Current action and preconditions to check: trajectory_clear

Your task: For each precondition in the list above, predict whether it will hold at this action.

Consider the current scene as observed from the mobile robot's camera, and analyze the predicted future states of all dynamic agents (e.g., people, animals, vehicles, or any moving entities) within the NEXT SECOND.

IMPORTANT: Only answer "very likely" if you are absolutely certain—based on strong, clear evidence—that a dynamic agent will violate the precondition in the predicted future state. Do NOT answer "very likely" for unlikely, ambiguous, or low-probability risks.

Ask yourself for each precondition: Is there a high probability, with clear and convincing evidence, that the predicted future states of any dynamic agent will interfere with the predicted future state of the currently executing action within the NEXT SECOND, causing that precondition to fail?

Assess the risk level based on these predictions. Use "likely" or "very likely" if motions create a clear risk of interference.

Use "neutral" or "improbable" if agents are nearby but their predicted paths are clearly diverging or non-conflicting.

Failure Risk Categories: "very improbable", "improbable", "neutral", "likely", "very likely"

Answer Format: Output ONLY the probability_of_failure value from these categories: "very improbable", "improbable", "neutral", "likely", "very likely"

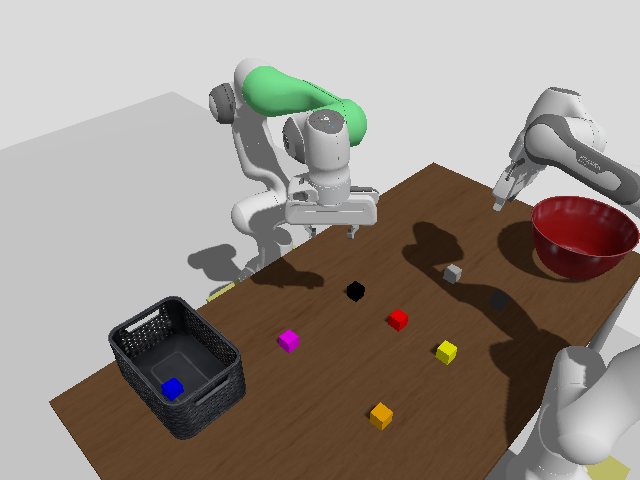

Answer: very improbable